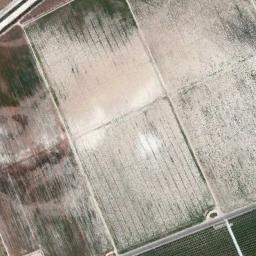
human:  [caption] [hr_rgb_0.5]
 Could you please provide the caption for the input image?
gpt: Several dirt roads are in rectangular farmlands .

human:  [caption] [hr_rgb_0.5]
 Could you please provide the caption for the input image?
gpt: Several rectangular farmlands are arranged in neat rows .

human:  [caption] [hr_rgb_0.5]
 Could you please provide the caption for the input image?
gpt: There are some green and bare rectangular farmland .

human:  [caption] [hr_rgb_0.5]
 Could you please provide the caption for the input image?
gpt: Six neatly arranged rectangular fields of light earth and light brown .

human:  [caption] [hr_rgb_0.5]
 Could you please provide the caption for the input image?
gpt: There are several apricot rectangular farmlands .